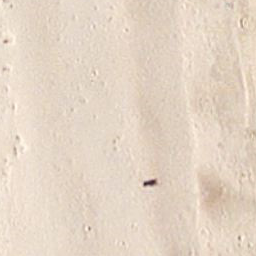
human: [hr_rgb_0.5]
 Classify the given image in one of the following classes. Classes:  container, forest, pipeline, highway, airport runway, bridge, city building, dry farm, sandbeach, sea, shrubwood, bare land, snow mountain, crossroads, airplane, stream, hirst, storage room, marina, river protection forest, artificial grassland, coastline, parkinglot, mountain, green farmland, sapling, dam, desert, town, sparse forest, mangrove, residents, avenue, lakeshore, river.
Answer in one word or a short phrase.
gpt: sandbeach